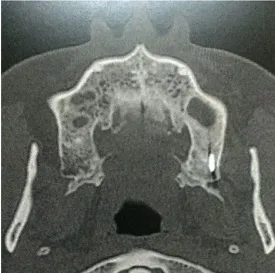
(c) axial CT cut of the retained foreign body at 2 years of postoperative follow up.
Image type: radiology (ct)